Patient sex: M
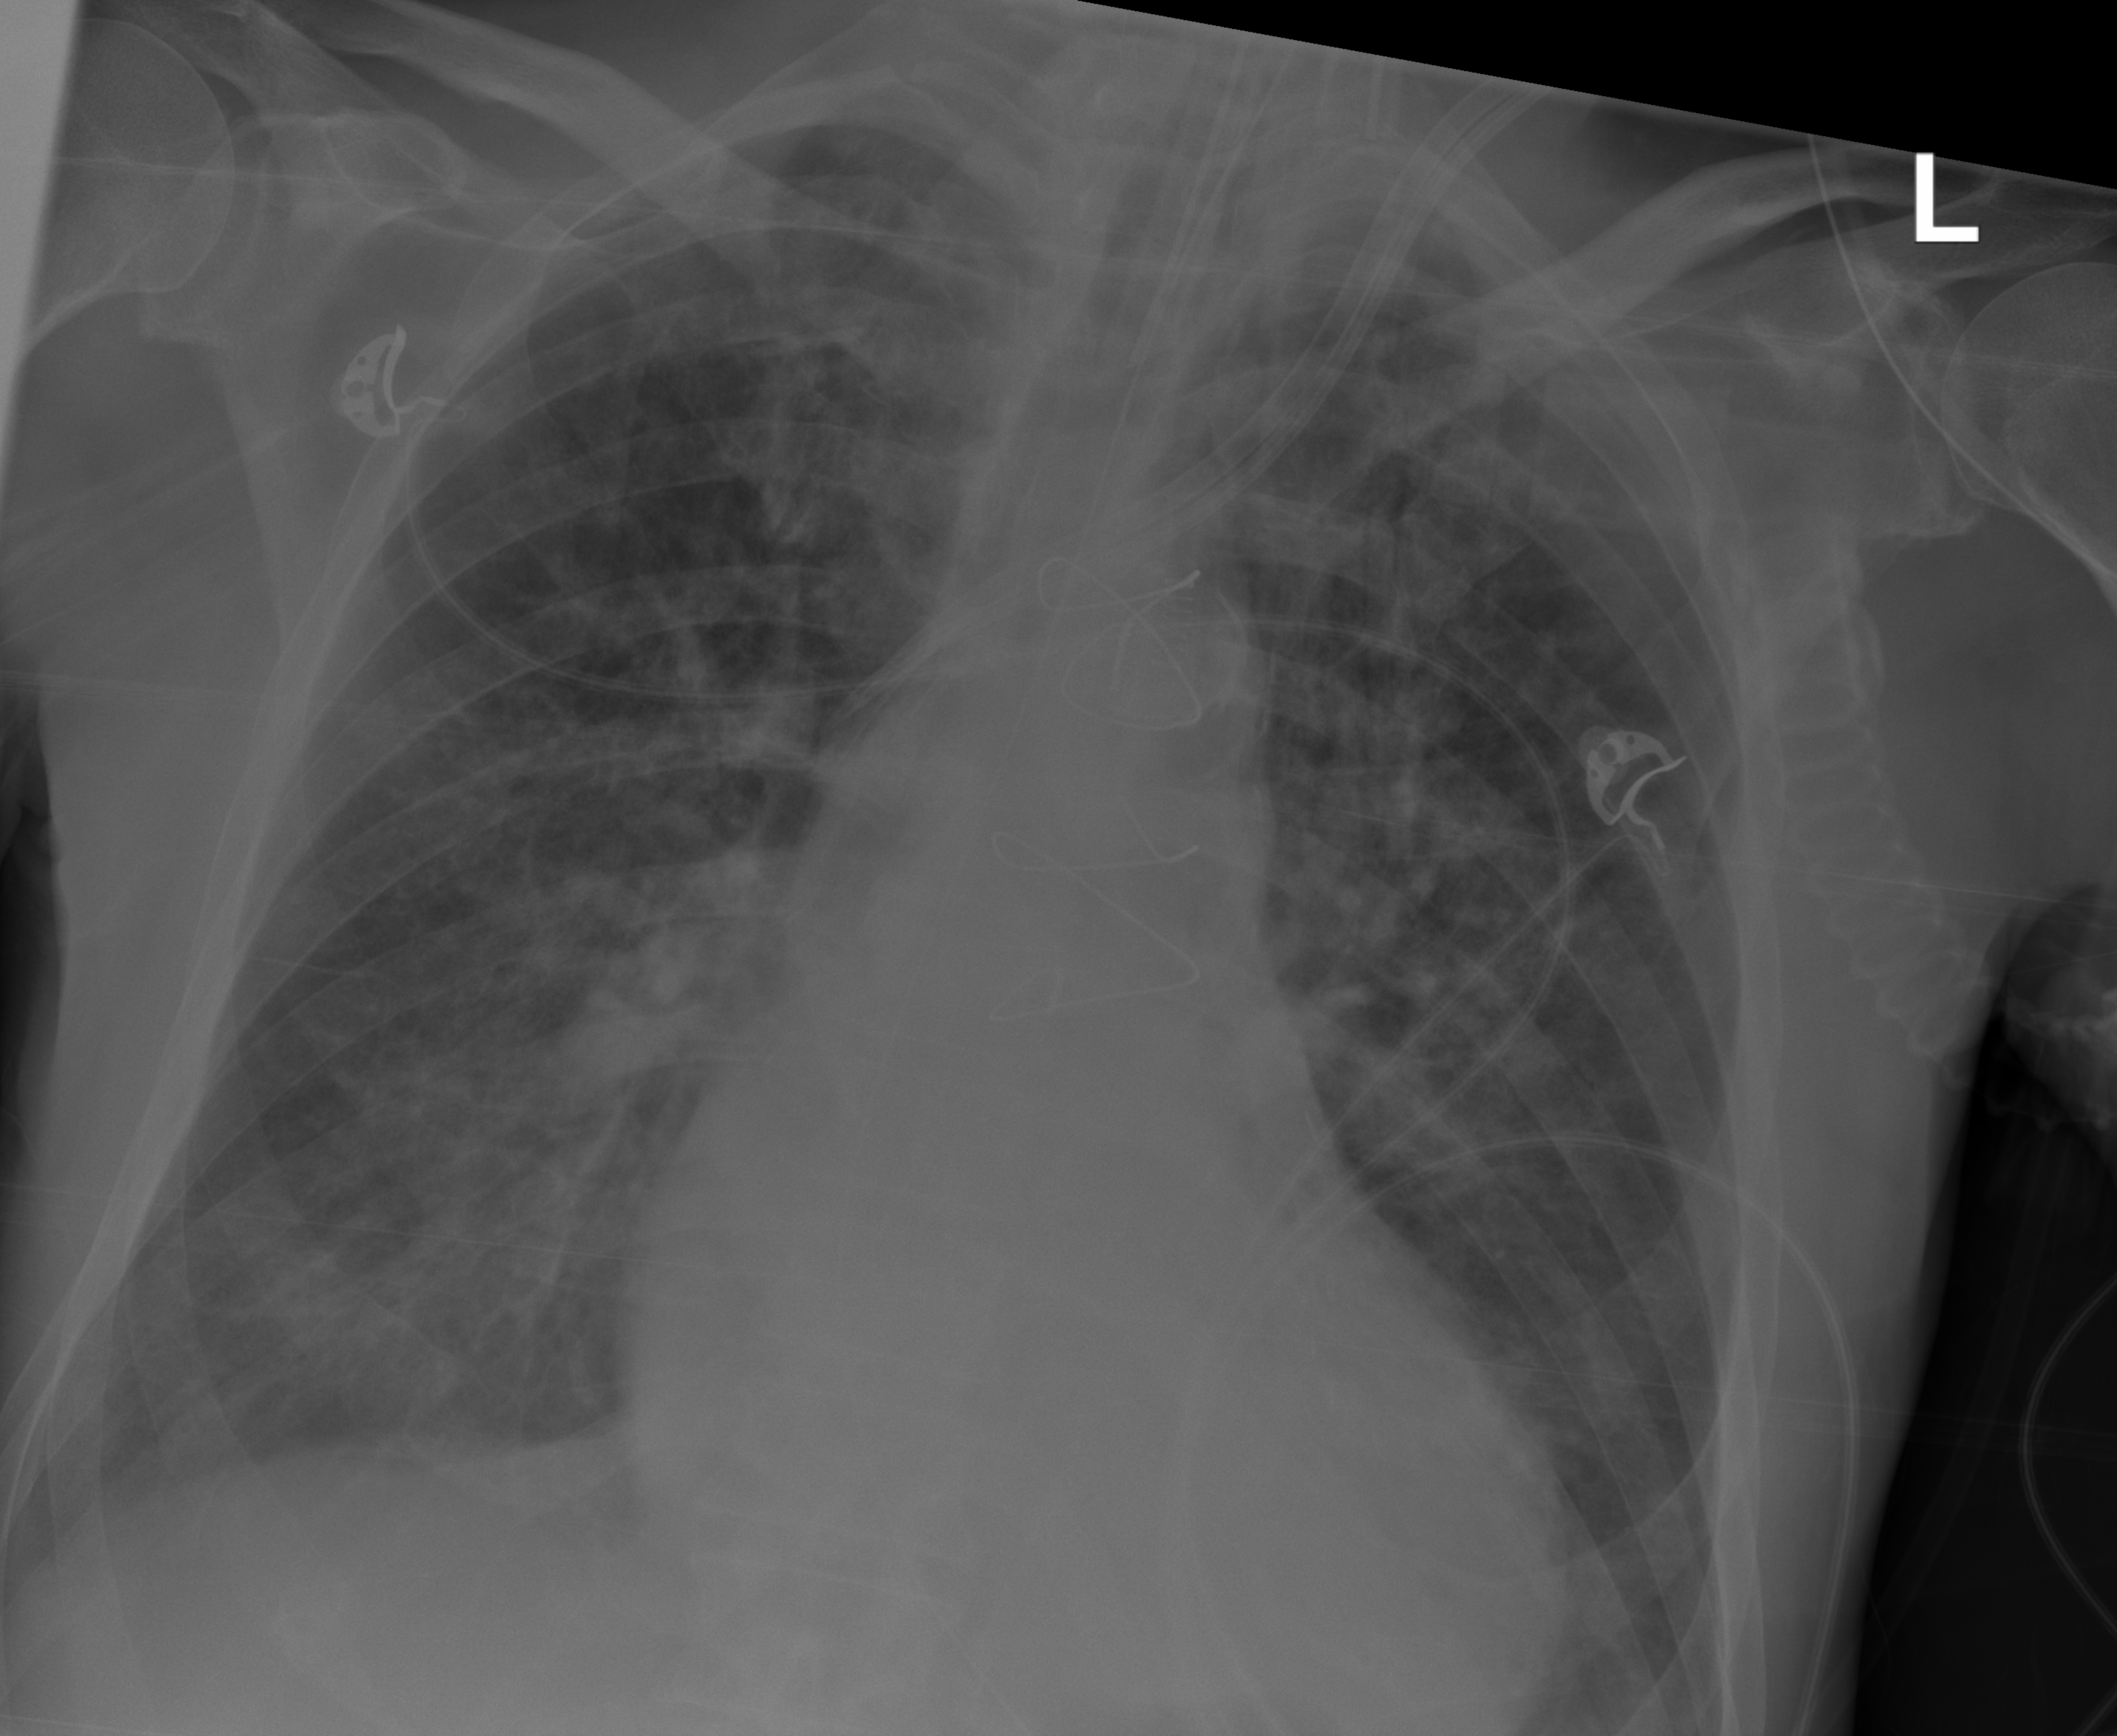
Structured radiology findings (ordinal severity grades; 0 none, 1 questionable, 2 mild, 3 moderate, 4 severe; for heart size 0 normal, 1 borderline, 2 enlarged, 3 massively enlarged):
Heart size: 2
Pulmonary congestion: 2
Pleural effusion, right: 0
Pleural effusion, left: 0
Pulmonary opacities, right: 2
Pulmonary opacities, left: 0
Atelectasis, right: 0
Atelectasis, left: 0